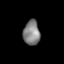
Tissue: lung
Cell type: Endothelial cells
Senescence score: 0.5764
Nuclear area (px): 403
Mean DAPI intensity: 128.995